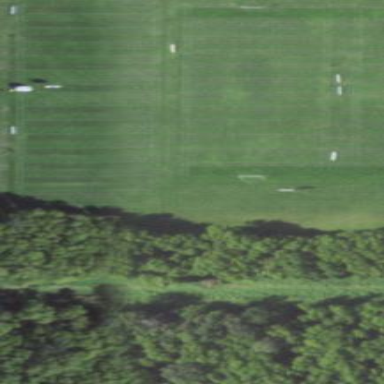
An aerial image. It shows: Soccer pitch for leisureland activities.